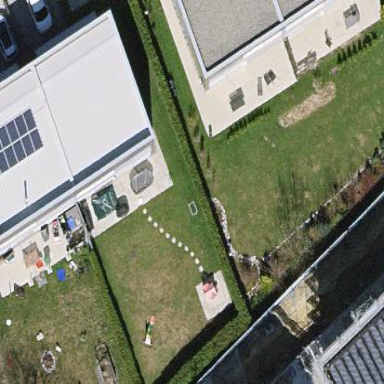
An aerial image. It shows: Residential garden.